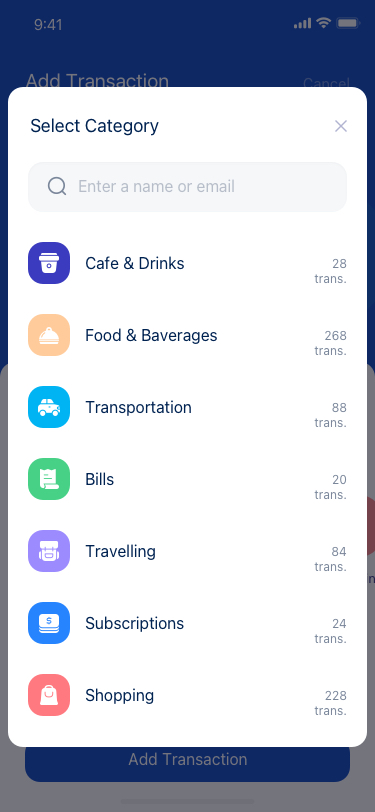
Text in this UI design:
Add Transaction
Expense
Cancel
2,600
$
USD
Transaction Date
Today, 26 Apr 2019
Category
Transportation
Food & Bav.
Travelling
Shopping
Notes
Buy a Macbook Pro 2020 ‘15
Enter a name or email
Select Category
Cafe & Drinks
28 trans.
Food & Baverages
268 trans.
Transportation
88 trans.
Bills
20 trans.
Travelling
84 trans.
Subscriptions
24 trans.
Shopping
228 trans.